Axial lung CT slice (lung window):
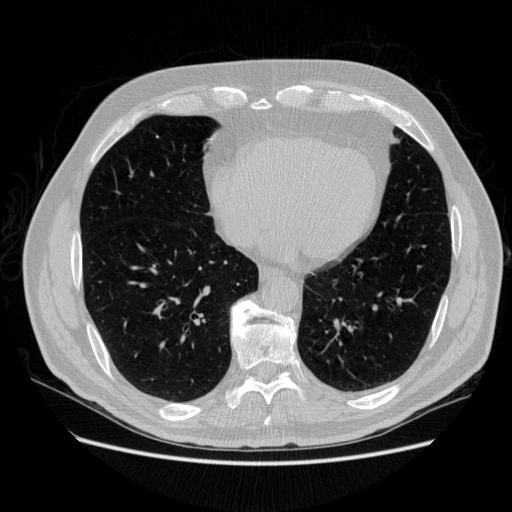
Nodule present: no